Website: macys
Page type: customer-info-address
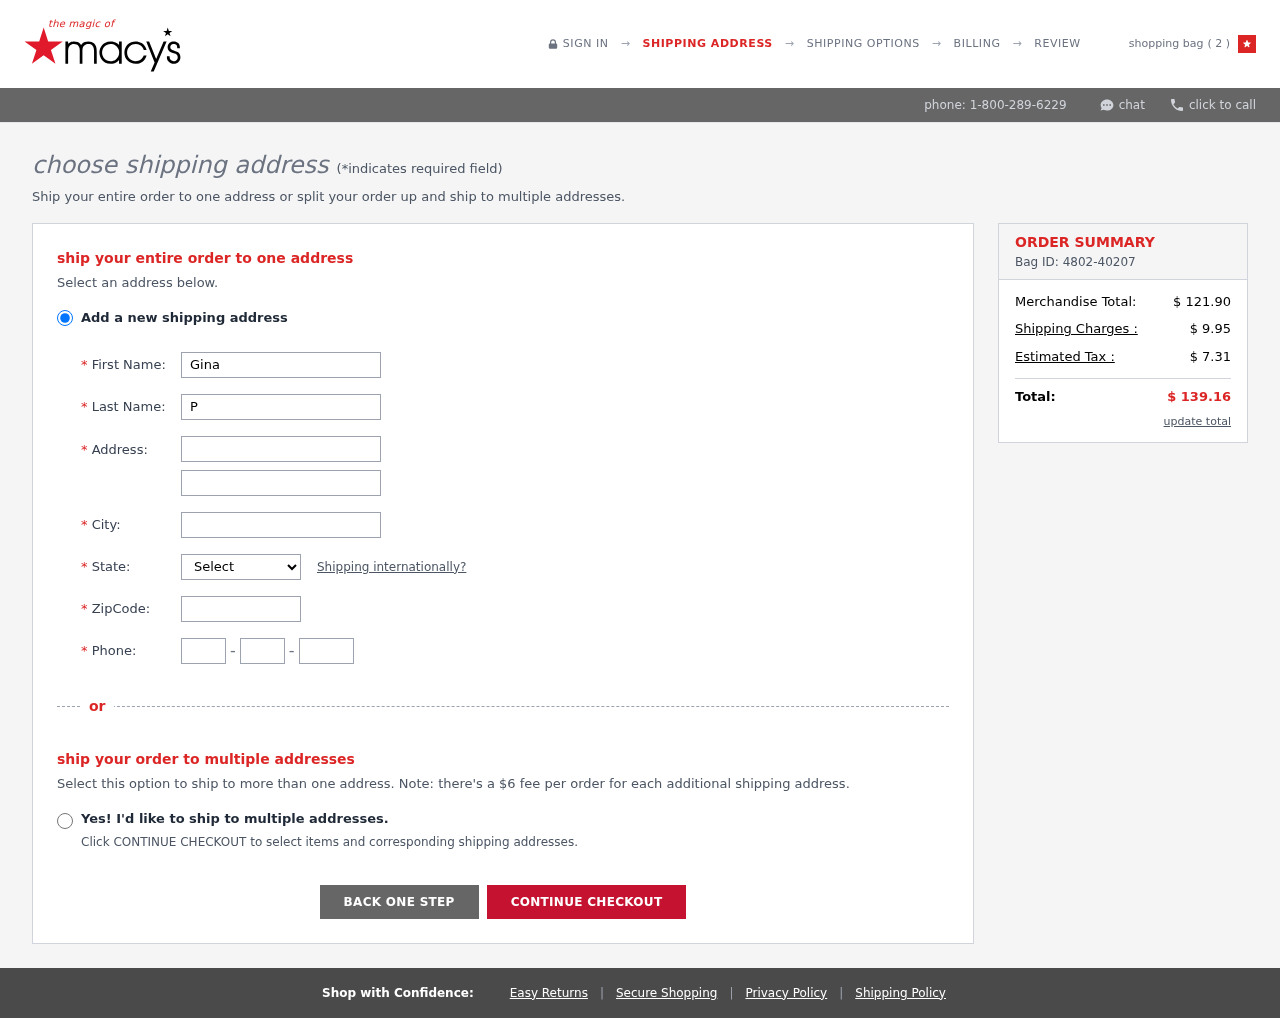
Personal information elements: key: PII_CITY
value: Morrowland
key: PII_FIRSTNAME
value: Gina
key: PII_LASTNAME
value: Page
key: PII_PHONE_AREA
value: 418
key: PII_PHONE_PREFIX
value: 662
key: PII_PHONE_SUFFIX
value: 2621
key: PII_POSTCODE
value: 88742
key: PII_STATE_ABBR
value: VI
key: PII_STREET
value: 1888 Duncan Gardens Suite 825
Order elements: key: ORDER_NUM_ITEMS
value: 2
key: ORDER_ID
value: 4802-40207
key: ORDER_SUBTOTAL
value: $ 121.90
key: ORDER_SHIPPING_COST
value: $ 9.95
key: ORDER_TAX
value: $ 7.31
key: ORDER_TOTAL
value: $ 139.16